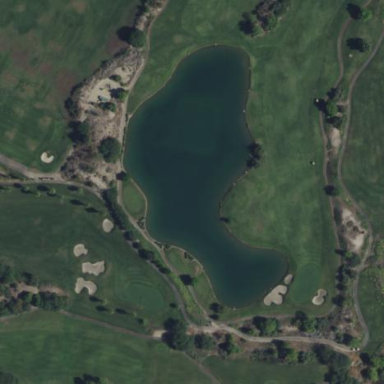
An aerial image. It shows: Pond serving as lateral water hazard on golf course.